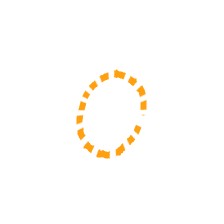
Shape: circle